RGB frame:
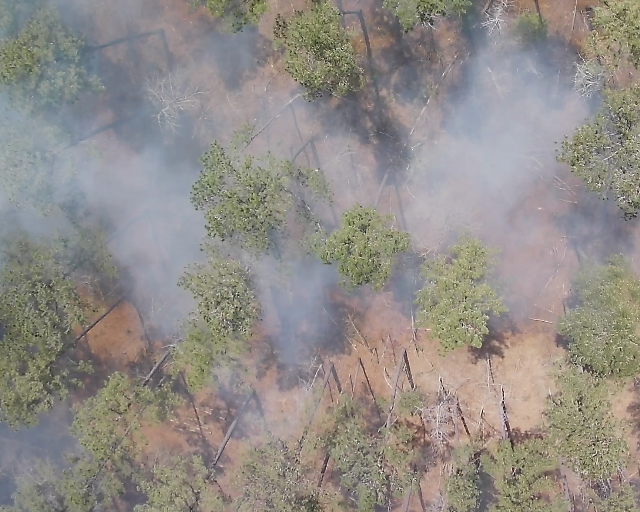
Thermal frame:
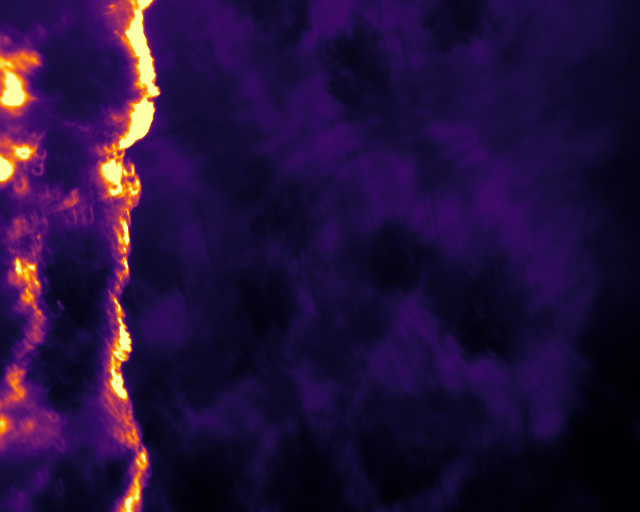
Captured: 2026-02-26 02:32:06
Pixels at or above 80 °C: 12676 (fraction of frame: 0.03868)